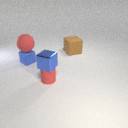
small blue rubber cube to the left of large brown rubber cube